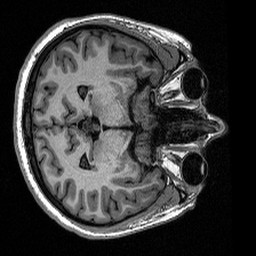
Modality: T1w
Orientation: axial
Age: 20
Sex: female
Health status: healthy
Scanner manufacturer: siemens
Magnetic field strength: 1.5 T
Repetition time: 2.73 s
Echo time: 0.00357 s